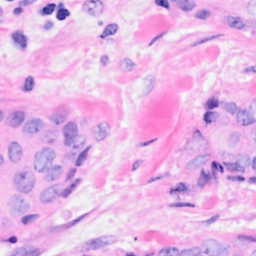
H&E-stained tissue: Breast